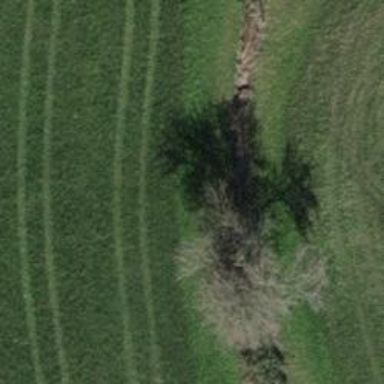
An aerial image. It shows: Beautiful tree in nature.